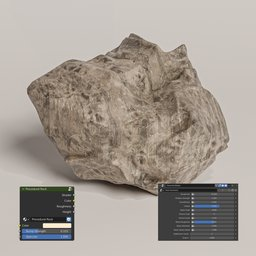
Label: nature